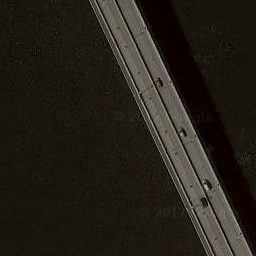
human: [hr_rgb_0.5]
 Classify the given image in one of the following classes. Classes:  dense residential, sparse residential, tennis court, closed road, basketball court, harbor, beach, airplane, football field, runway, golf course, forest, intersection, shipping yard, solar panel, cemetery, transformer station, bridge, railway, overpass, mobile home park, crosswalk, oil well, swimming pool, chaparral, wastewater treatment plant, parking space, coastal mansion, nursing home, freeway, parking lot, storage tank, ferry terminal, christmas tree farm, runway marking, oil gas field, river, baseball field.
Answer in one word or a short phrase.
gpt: bridge